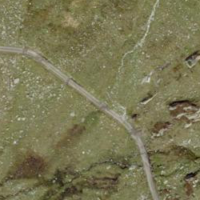
EUNIS habitat code: 26
Species observed at this site:
Oenanthe oenanthe
Gentiana bavarica
Anthus spinoletta